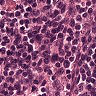
Metastatic tissue present: no